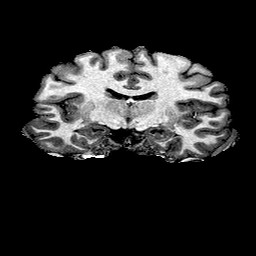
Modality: T1w
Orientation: sagittal
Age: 26
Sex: female
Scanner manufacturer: ge
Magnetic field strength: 3 T
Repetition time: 7.66 s
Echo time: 0.003476 s